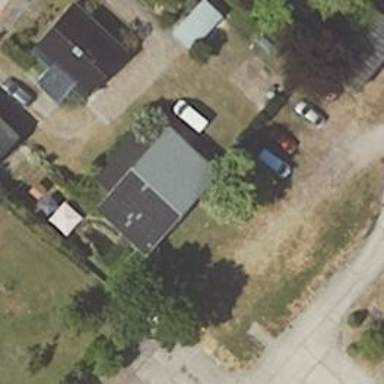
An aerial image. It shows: Shed building.